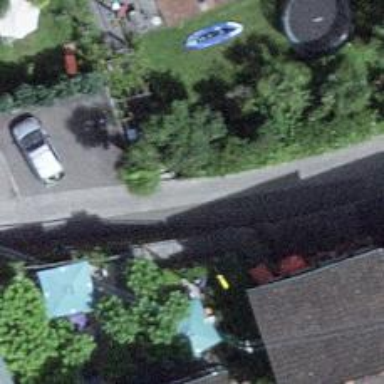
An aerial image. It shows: Asphalt road in residential area.